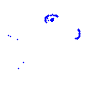
Particle: pion